Current action and preconditions to check: path_clear

Your task: For each precondition in the list above, predict whether it will hold at this action.

Consider the current scene as observed from the mobile robot's camera, and analyze the predicted future states of all dynamic agents (e.g., people, animals, vehicles, or any moving entities) within the NEXT SECOND.

IMPORTANT: Only answer "very likely" if you are absolutely certain—based on strong, clear evidence—that a dynamic agent will violate the precondition in the predicted future state. Do NOT answer "very likely" for unlikely, ambiguous, or low-probability risks.

Ask yourself for each precondition: Is there a high probability, with clear and convincing evidence, that the predicted future states of any dynamic agent will interfere with the predicted future state of the currently executing action within the NEXT SECOND, causing that precondition to fail?

Assess the risk level based on these predictions. Use "likely" or "very likely" if motions create a clear risk of interference.

Use "neutral" or "improbable" if agents are nearby but their predicted paths are clearly diverging or non-conflicting.

Failure Risk Categories: "very improbable", "improbable", "neutral", "likely", "very likely"

Answer Format: Output ONLY the probability_of_failure value from these categories: "very improbable", "improbable", "neutral", "likely", "very likely"

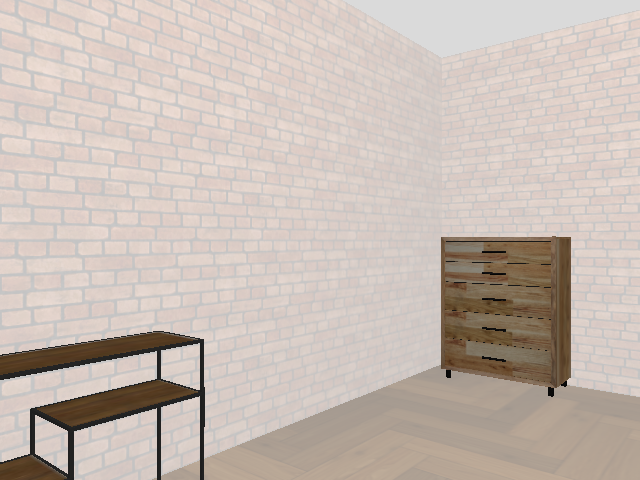

Answer: very improbable